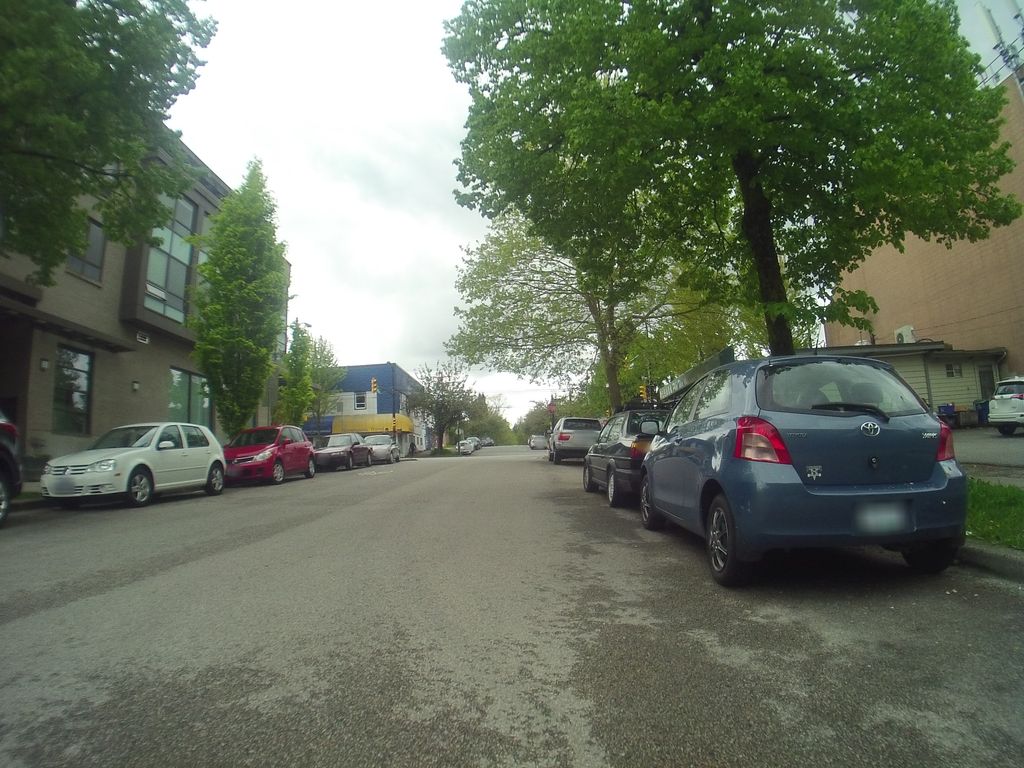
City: vancouver